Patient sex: F
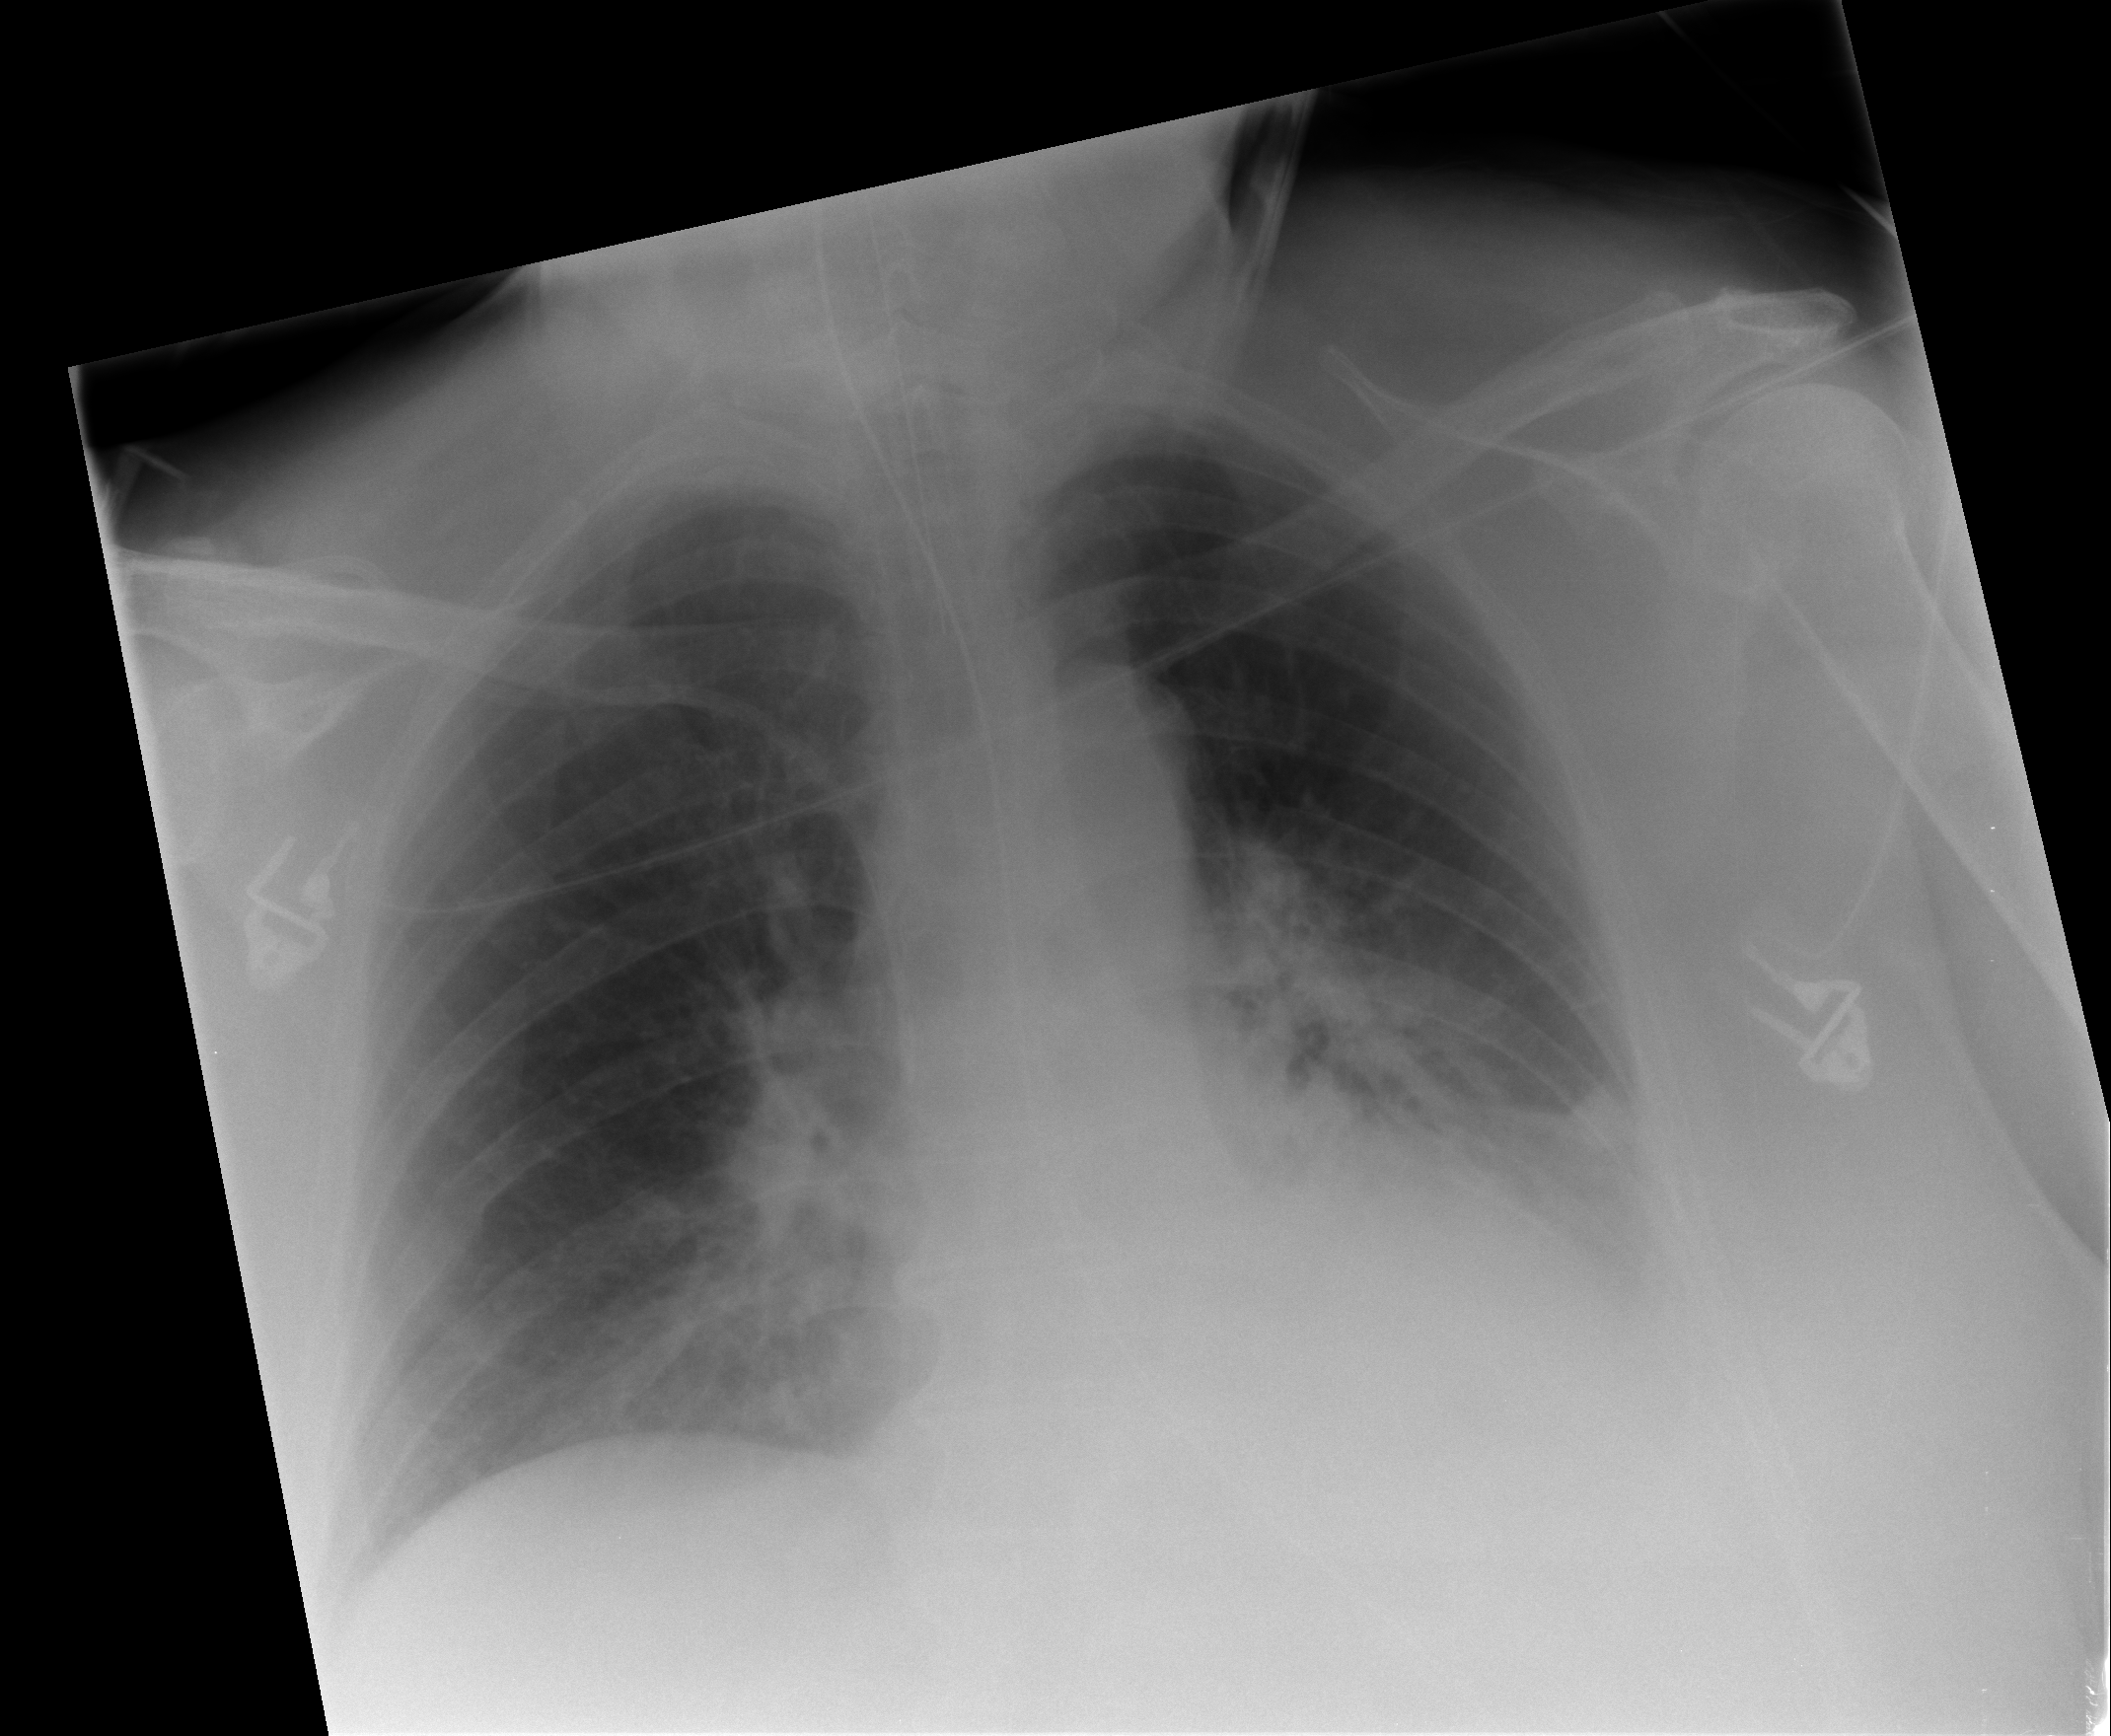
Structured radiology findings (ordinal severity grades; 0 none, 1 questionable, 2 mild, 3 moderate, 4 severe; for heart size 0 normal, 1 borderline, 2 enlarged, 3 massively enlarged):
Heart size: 0
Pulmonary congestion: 3
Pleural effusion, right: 0
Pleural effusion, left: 2
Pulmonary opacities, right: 0
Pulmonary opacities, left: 0
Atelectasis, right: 2
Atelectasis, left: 2